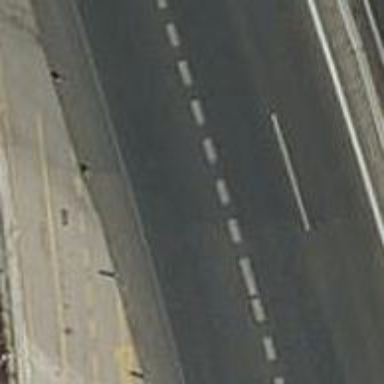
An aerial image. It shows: Motorway link.